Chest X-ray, PA view. Patient: 55 years old, sex M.
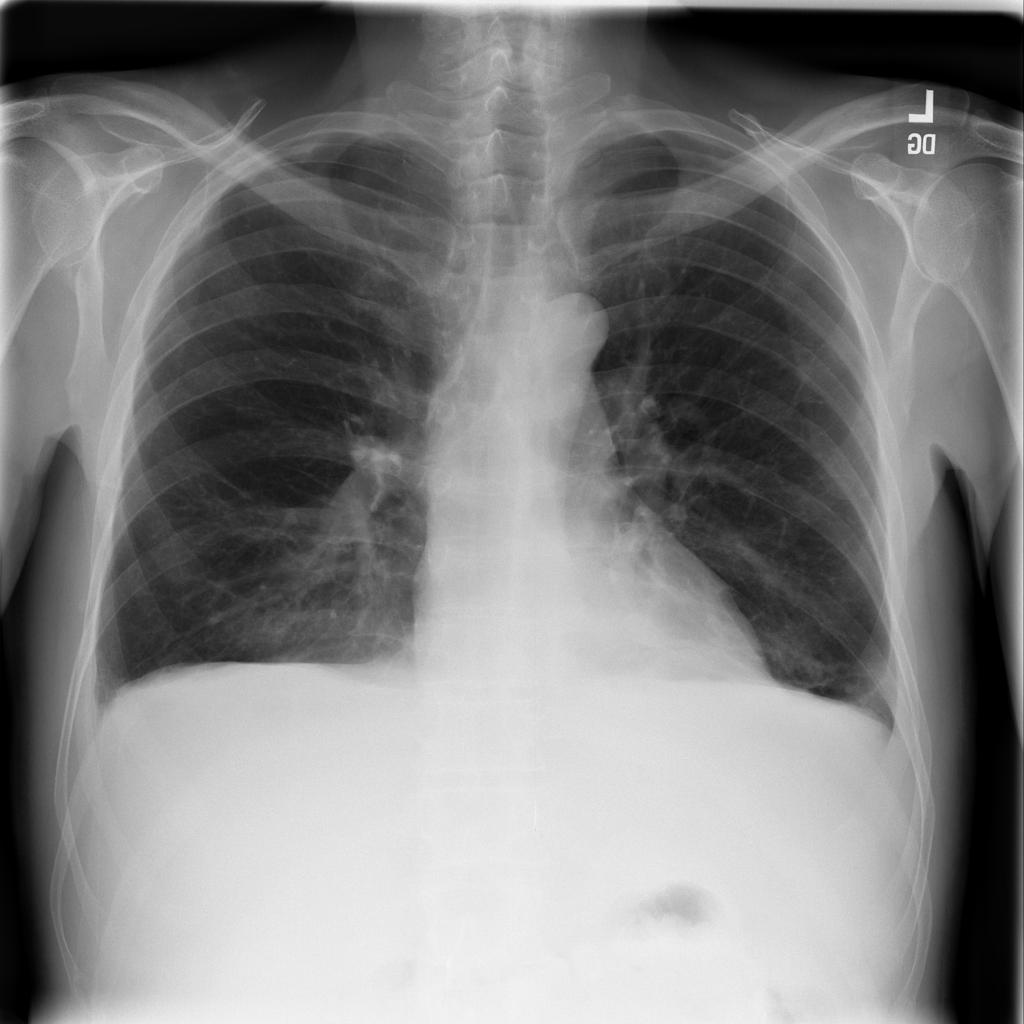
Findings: Atelectasis